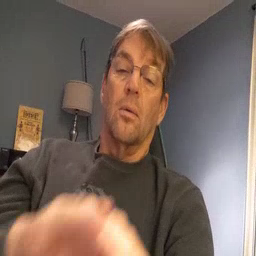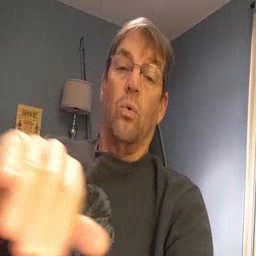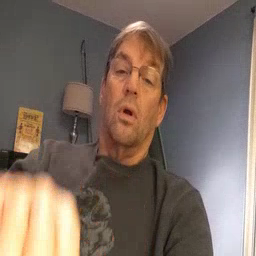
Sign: pool